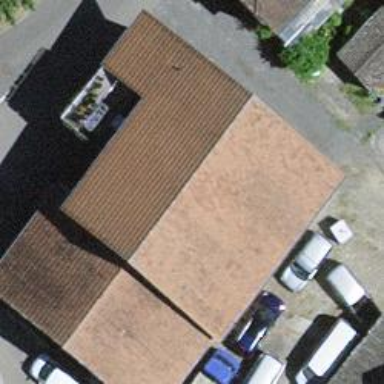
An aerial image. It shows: Residential building.